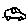
Label: car